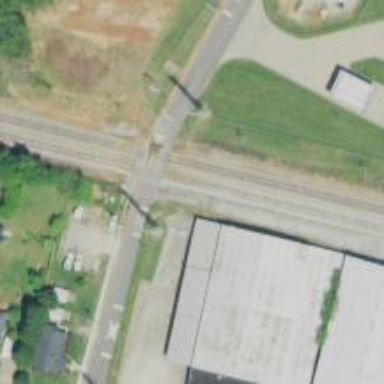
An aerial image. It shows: Railway crossing.